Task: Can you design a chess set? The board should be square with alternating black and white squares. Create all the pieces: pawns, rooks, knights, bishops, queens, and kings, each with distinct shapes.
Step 3743:
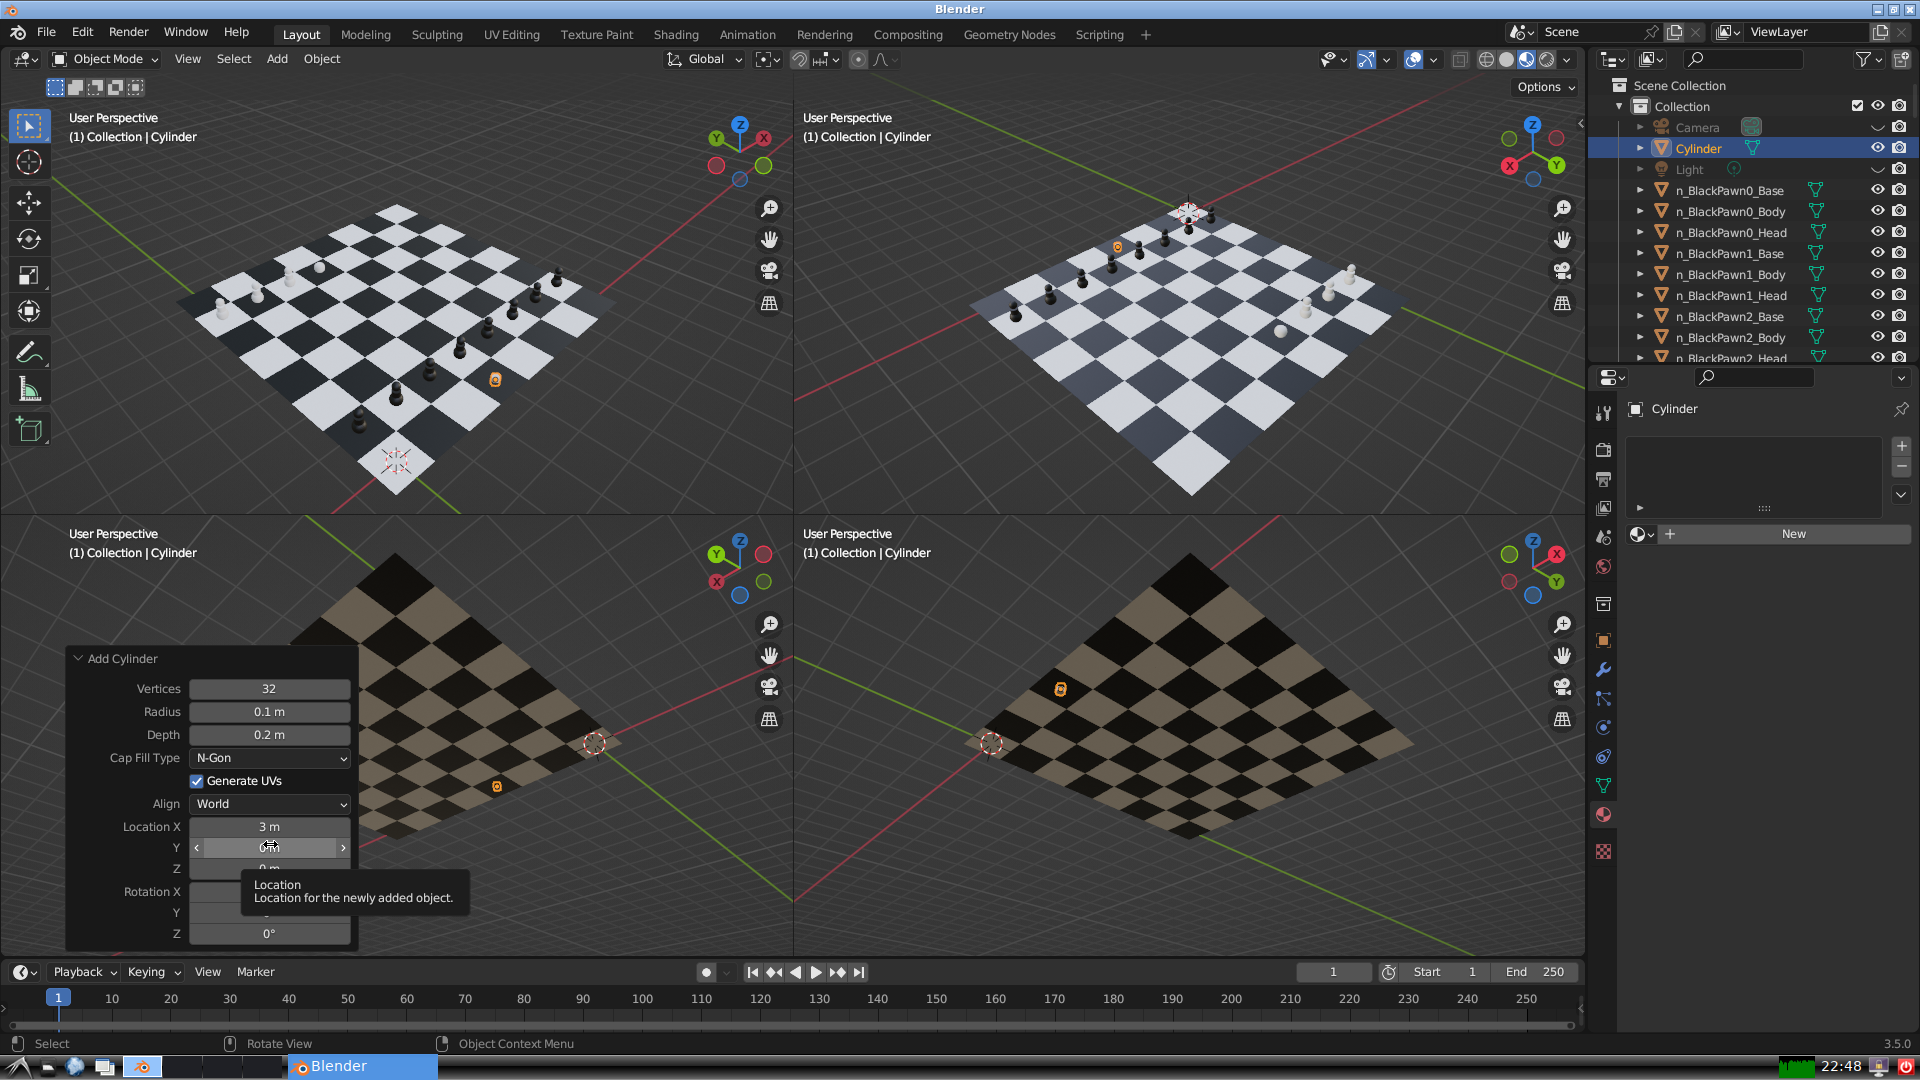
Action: click: no